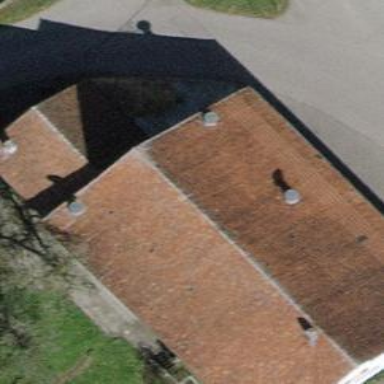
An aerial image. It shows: Gabled roof farm building.